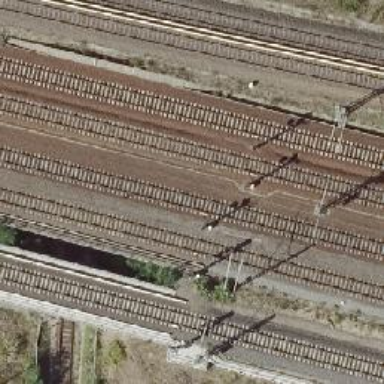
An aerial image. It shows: Railway signal.